Interaction volume radius: 5 \u00c5
Interaction volume height: 15 \u00c5
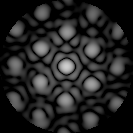
Disorder parameter: 0.2702